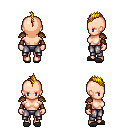
a pixel art fantasy rpg character, female body template, human, light skin, leather shoulder armor, metal pants, blonde mohawk hairstyle, cloth bracers, gray slippers, four views (front, back, left, right), 2x2 character sprite sheet, small pixel art, hard edges, no anti-aliasing